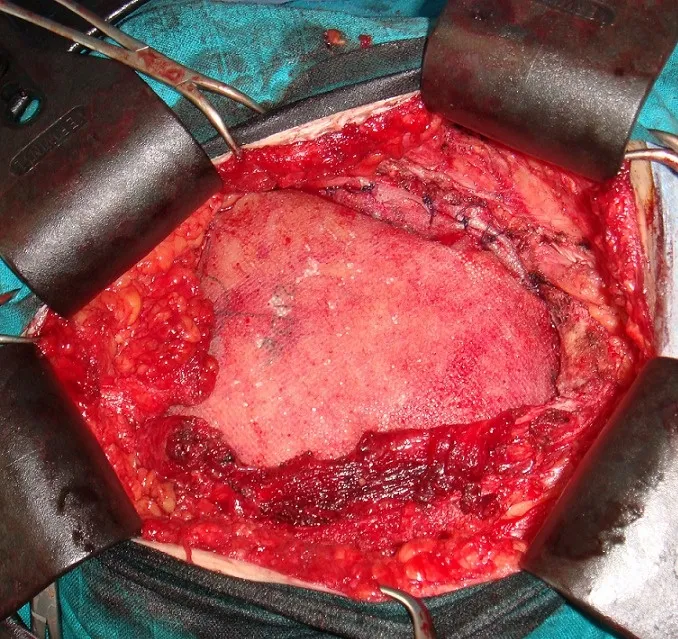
Operating view shows the abdominal wall defect reconstructed with a double layer mash.
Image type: medical_photograph (other_medical_photograph)